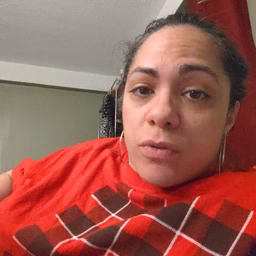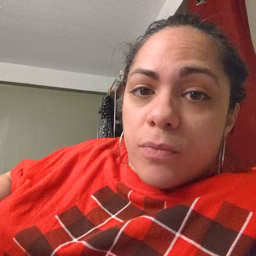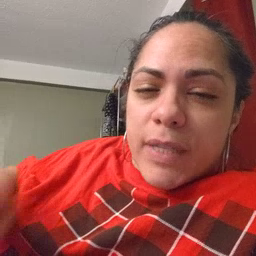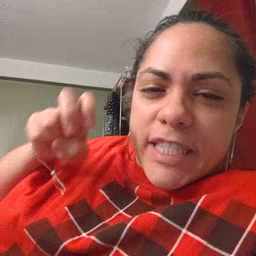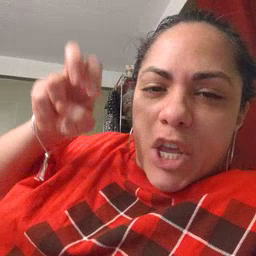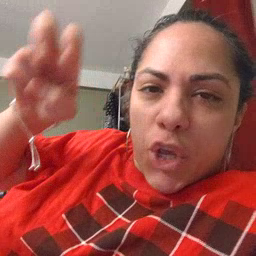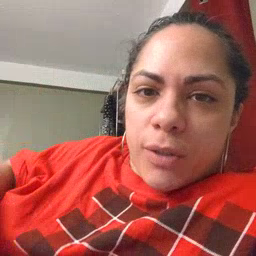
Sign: stairs